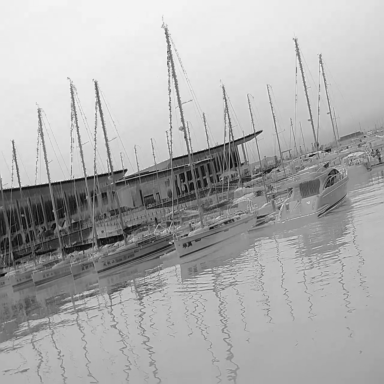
There are seven canoes in the infrared image.